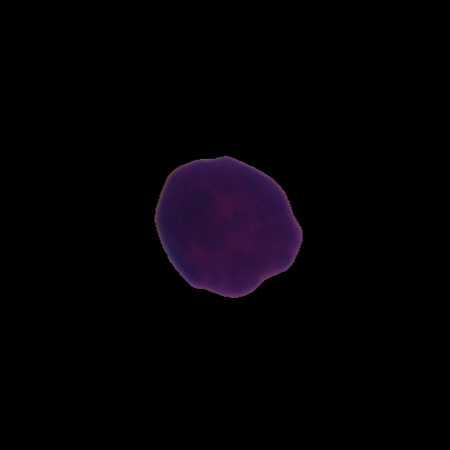
Label: healthy